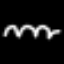
Label: squiggle